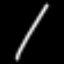
Label: line